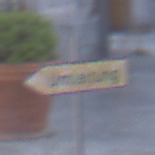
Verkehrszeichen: UmleitungswegweiserLinksweisend
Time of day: SunriseSunset
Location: Outdoor (Urban)
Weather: PartlyCloudy
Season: NotSpecified
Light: Natural